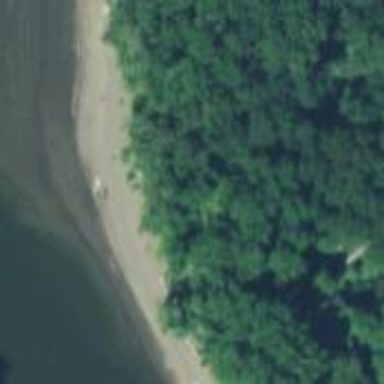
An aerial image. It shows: Sandy beach with natural surroundings.